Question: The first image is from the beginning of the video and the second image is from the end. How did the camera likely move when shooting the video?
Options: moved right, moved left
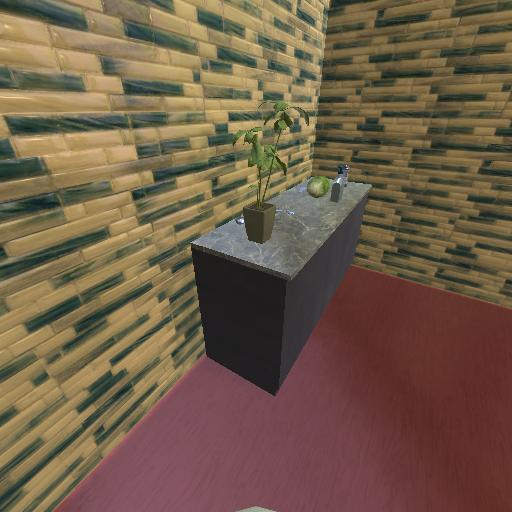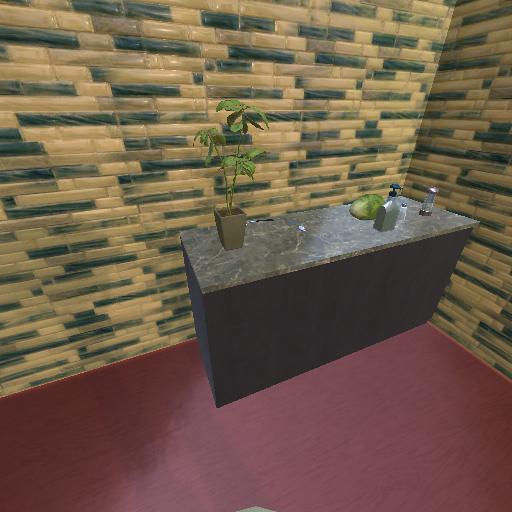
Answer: moved right